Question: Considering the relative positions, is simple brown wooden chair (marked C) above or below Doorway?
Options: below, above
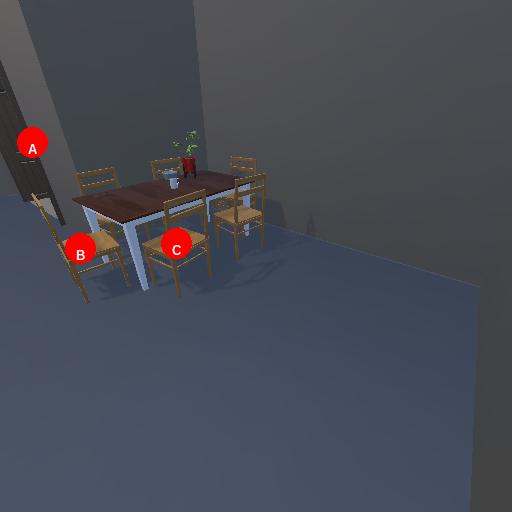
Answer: below